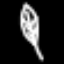
Label: leaf